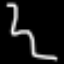
Label: squiggle